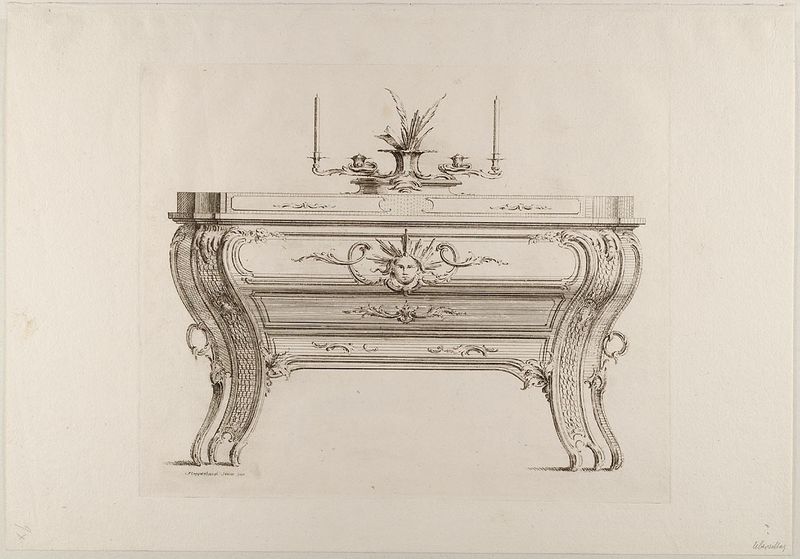
Titel: Kommode, Blatt aus einer Folge
Künstler: Johann Michael Hoppenhaupt
Standort: Hamburg
Institution: Museum für Kunst und Gewerbe Hamburg
Schlagwörter: blätter, frankreich, schmuck, tisch, ornament, sonne, rokoko, füße, kommode, papier, schrank, grafik, graphik, linien, französisch, kerze, kerzen, fotografie, photographie, maske, druck, druckgraphik, druckgrafik, radierung, lithografie, entwurf, kunstgewerbe, komode, schubladen, kerzenständer, empire, kunsthandwerk, kandelaber, rocaille, hausrat, sonnenkönig, style, reproduktionen, industriedesign, druckerzeugnisse, muschelwerk, möbel, ornamentstich, vorlageblätter